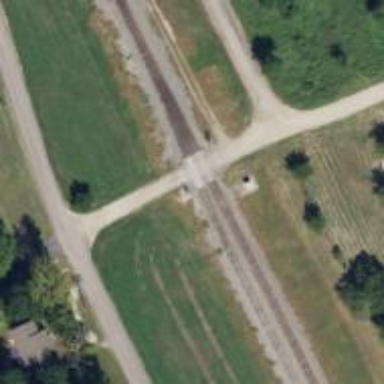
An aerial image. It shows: Railway level crossing.